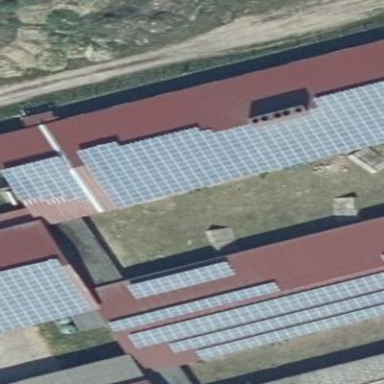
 generating electricity through photovoltaic methods."